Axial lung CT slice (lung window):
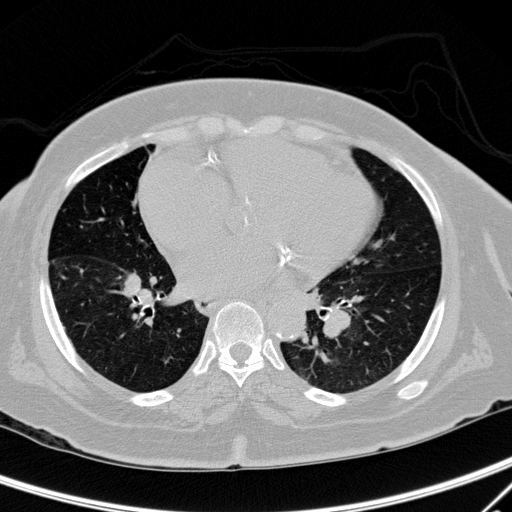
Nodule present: no